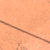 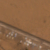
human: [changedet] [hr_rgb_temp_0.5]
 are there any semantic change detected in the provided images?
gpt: Many buildings appear in the desert below the road.